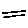
Label: line